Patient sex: M
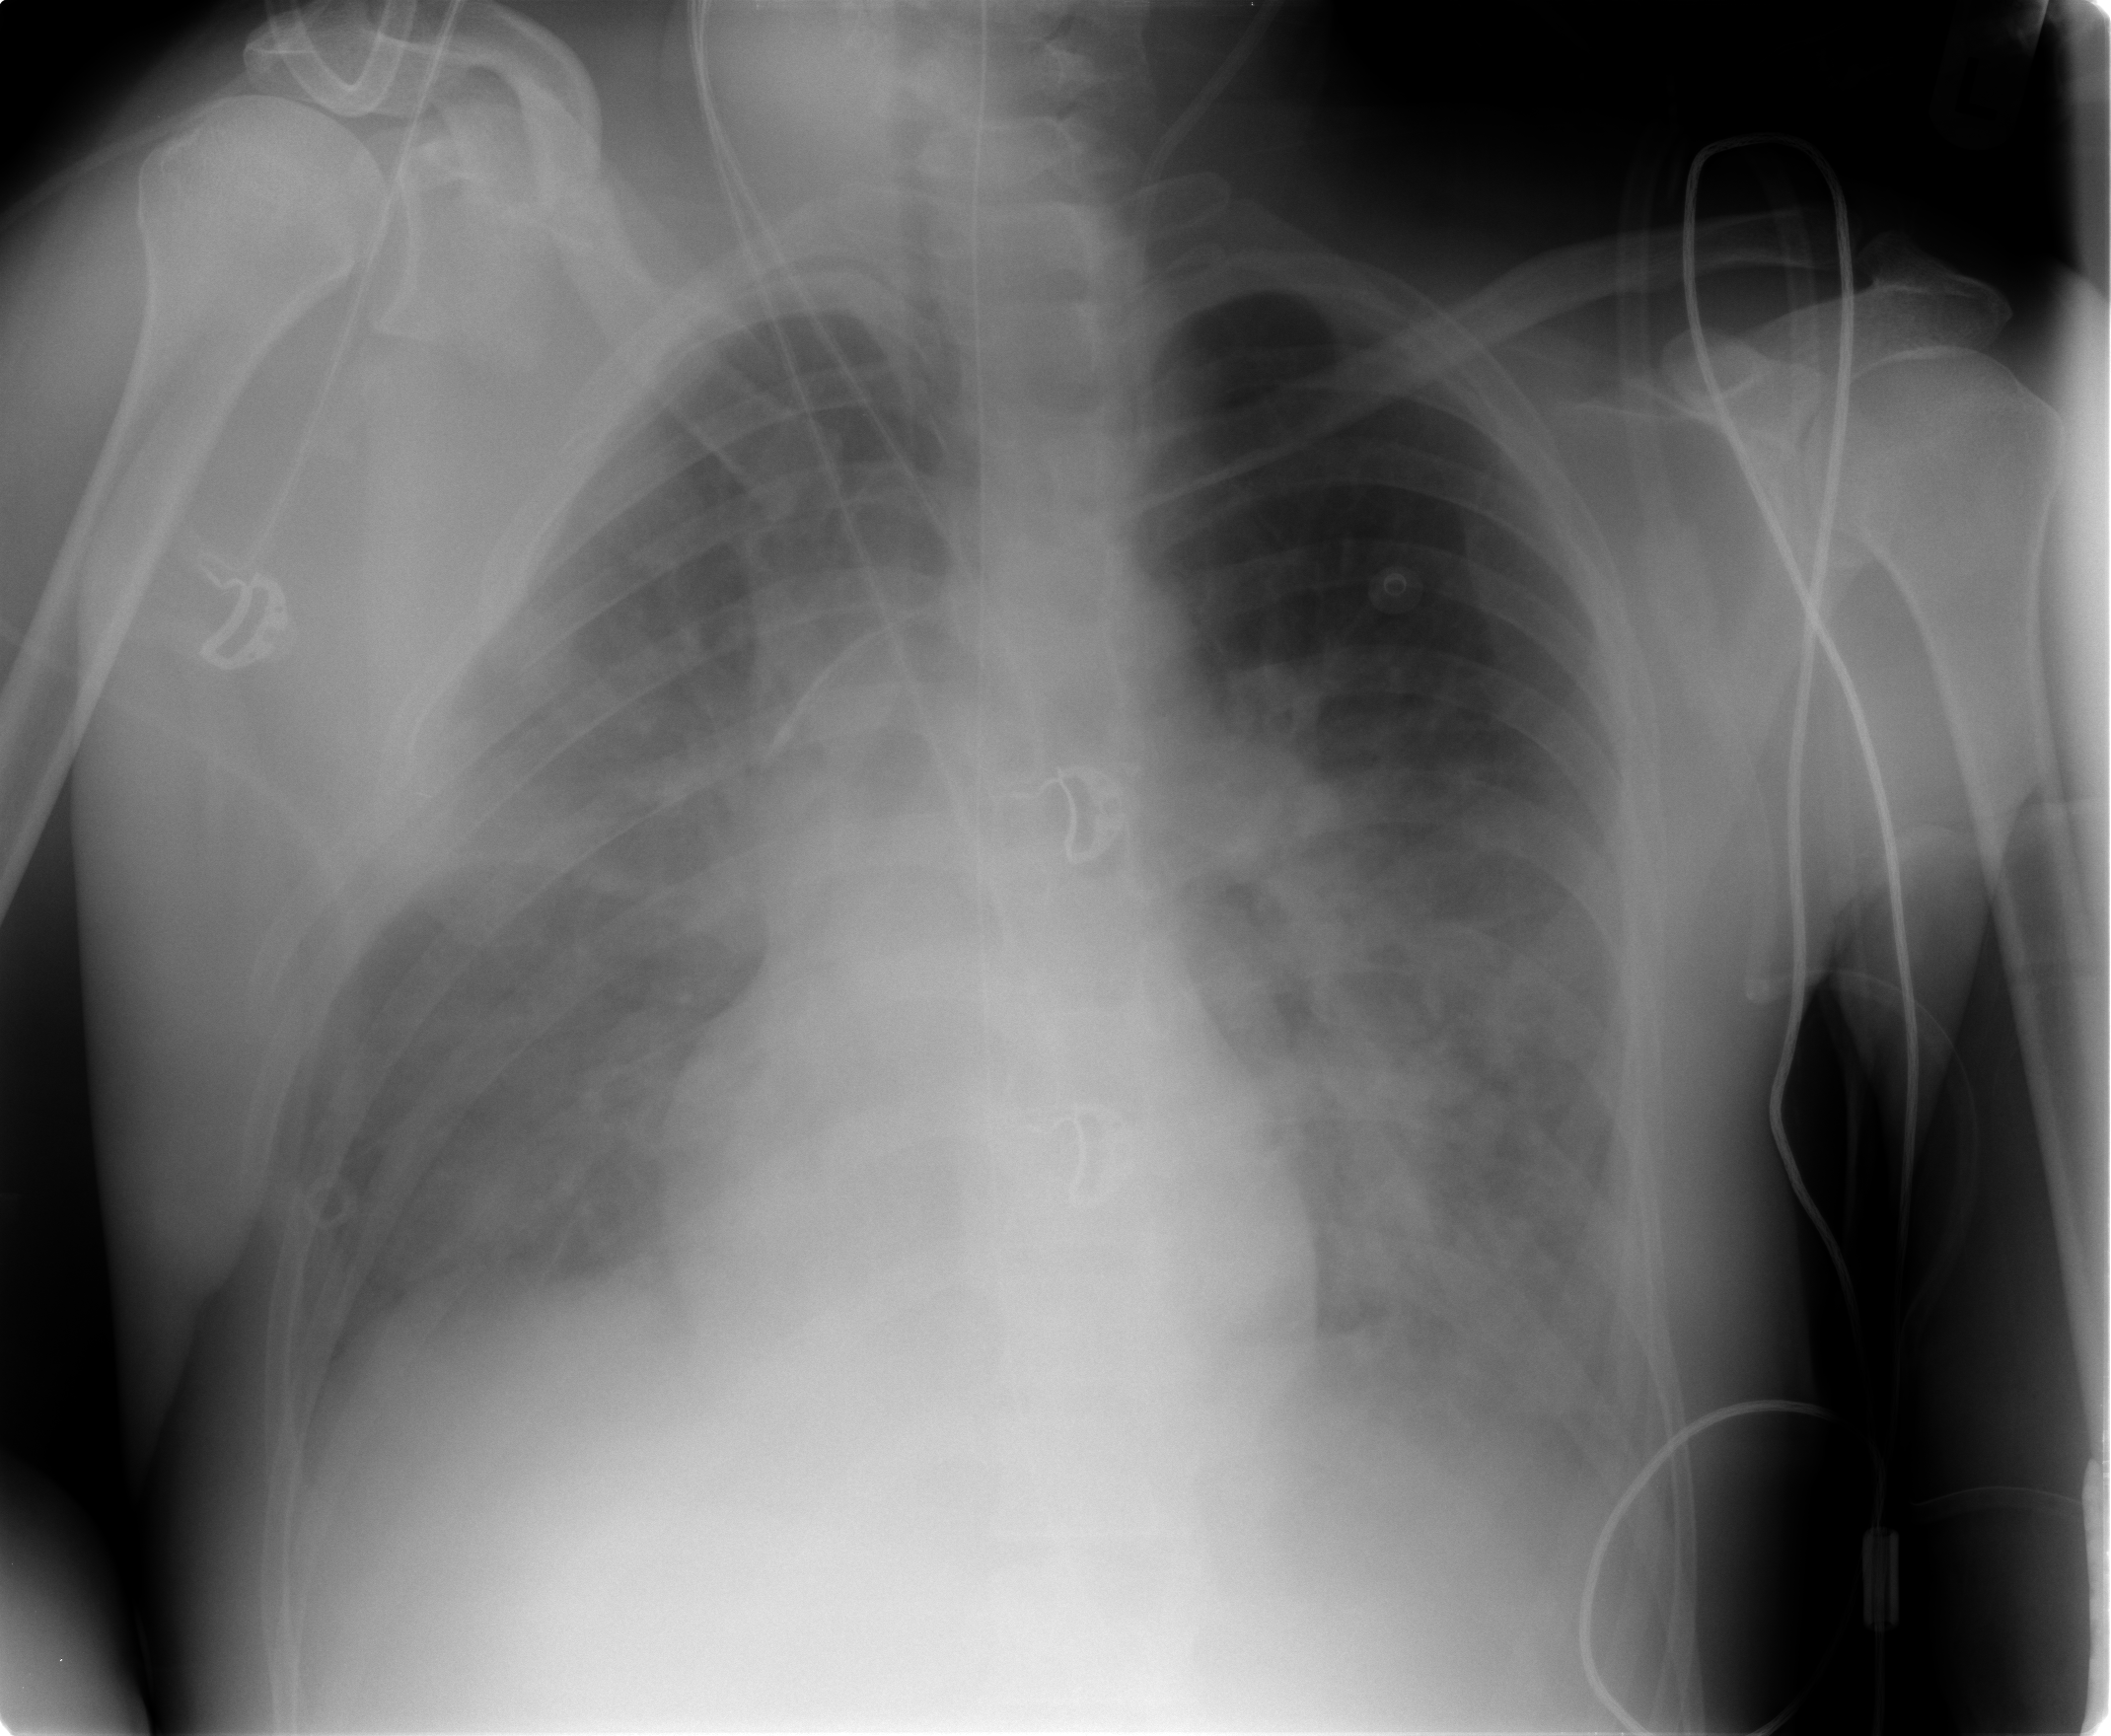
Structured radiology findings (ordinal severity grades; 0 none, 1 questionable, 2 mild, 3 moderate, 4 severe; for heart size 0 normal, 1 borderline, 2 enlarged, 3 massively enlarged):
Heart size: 0
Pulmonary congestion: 2
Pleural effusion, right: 0
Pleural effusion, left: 1
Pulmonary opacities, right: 3
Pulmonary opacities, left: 3
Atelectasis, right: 2
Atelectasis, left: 2